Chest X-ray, PA view. Patient: 44 years old, sex F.
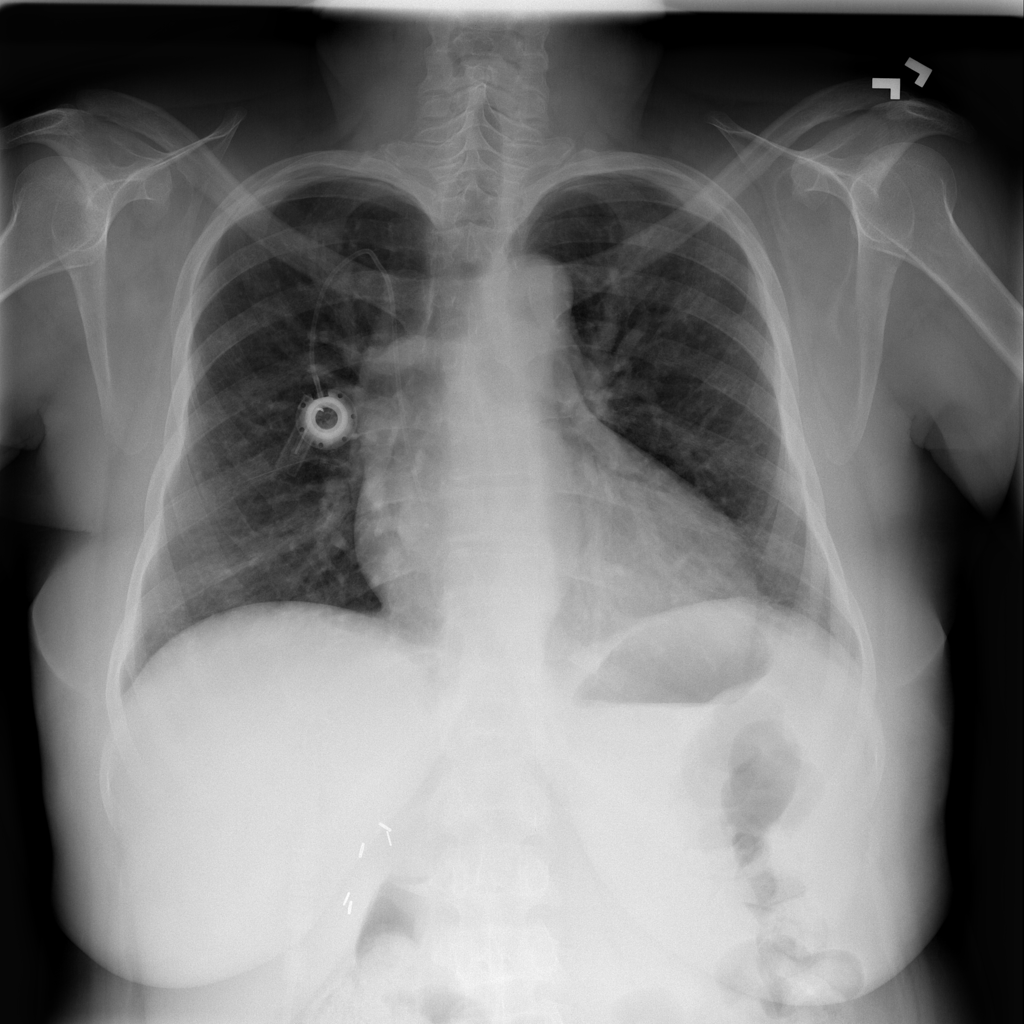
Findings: Cardiomegaly